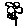
Label: flower